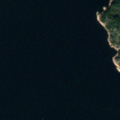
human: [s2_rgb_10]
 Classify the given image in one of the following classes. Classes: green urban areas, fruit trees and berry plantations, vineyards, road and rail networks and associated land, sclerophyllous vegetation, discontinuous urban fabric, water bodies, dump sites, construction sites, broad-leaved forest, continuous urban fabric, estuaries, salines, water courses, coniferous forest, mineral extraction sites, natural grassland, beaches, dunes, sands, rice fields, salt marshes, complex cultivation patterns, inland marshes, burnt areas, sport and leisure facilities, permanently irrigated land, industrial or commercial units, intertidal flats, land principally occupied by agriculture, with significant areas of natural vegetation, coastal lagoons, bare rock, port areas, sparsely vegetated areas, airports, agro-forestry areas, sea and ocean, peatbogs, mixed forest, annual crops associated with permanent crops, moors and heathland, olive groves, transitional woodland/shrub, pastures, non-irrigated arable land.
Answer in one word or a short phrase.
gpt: mixed forest, sea and ocean